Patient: sex M, age 69
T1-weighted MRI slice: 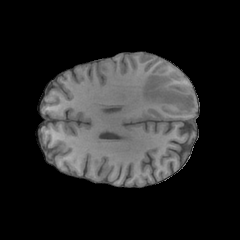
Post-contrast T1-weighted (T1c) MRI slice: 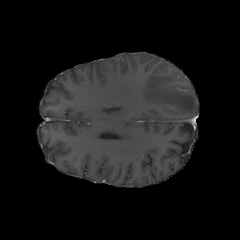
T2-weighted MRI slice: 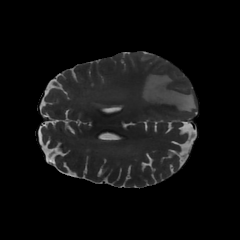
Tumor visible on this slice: yes
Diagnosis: Glioblastoma, IDH-wildtype
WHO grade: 4